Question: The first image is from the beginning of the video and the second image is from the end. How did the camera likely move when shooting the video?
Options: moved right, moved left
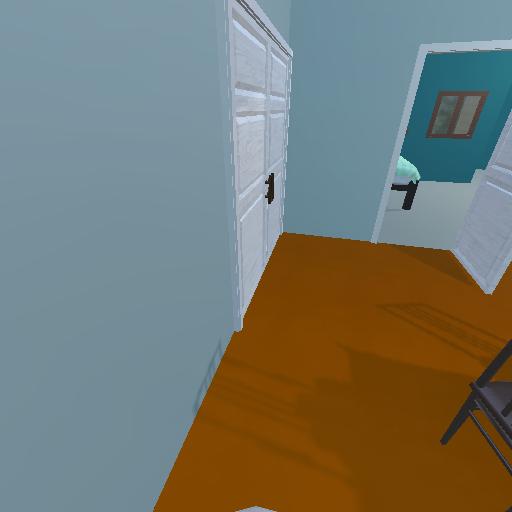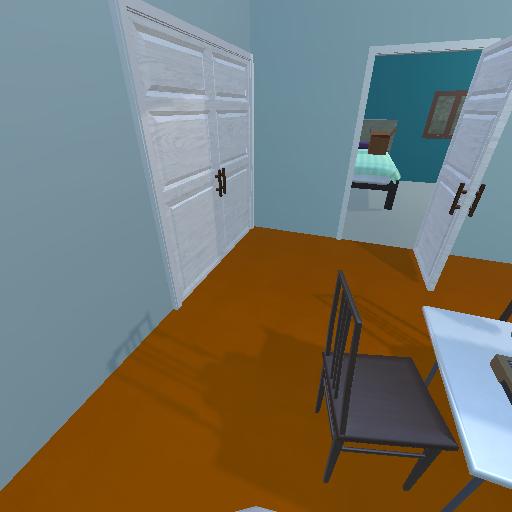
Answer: moved right